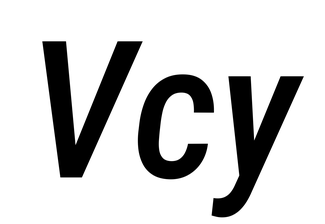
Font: Roboto-Italic_Condensed_Medium_Italic